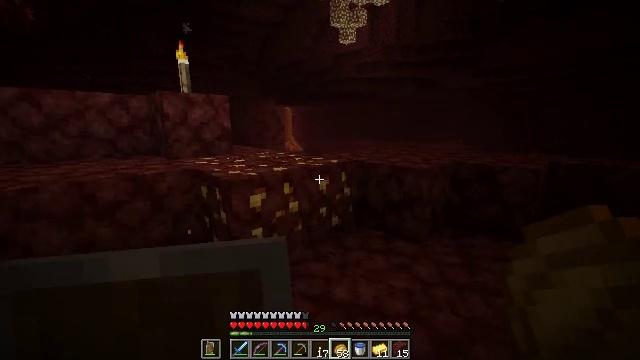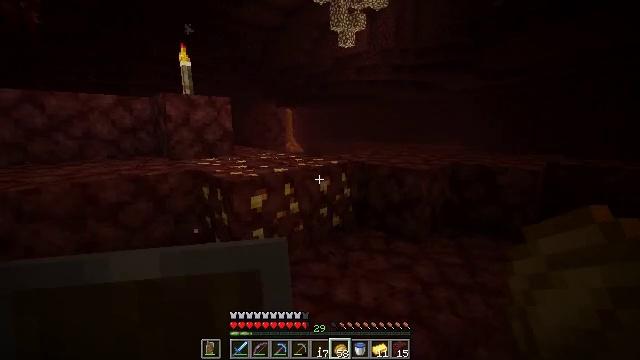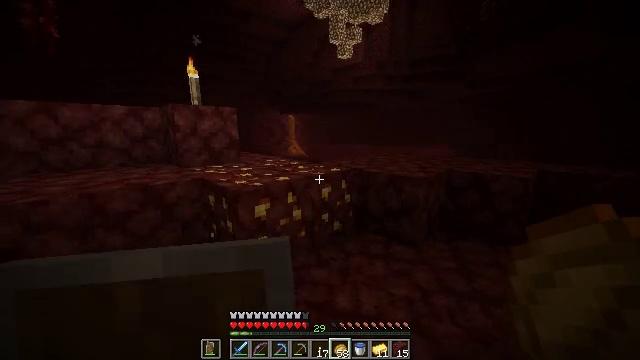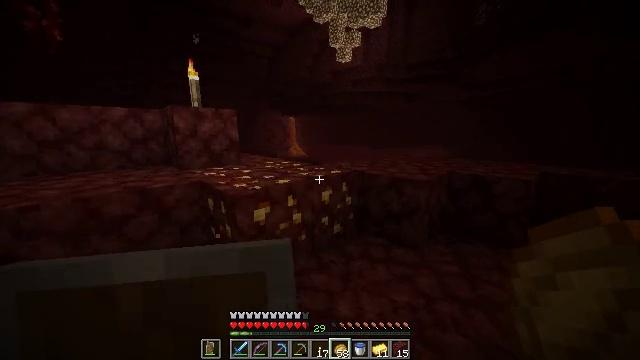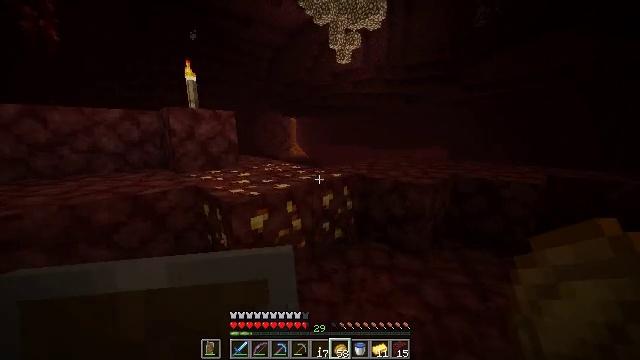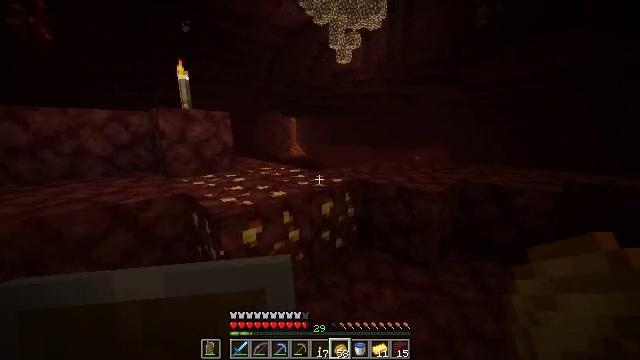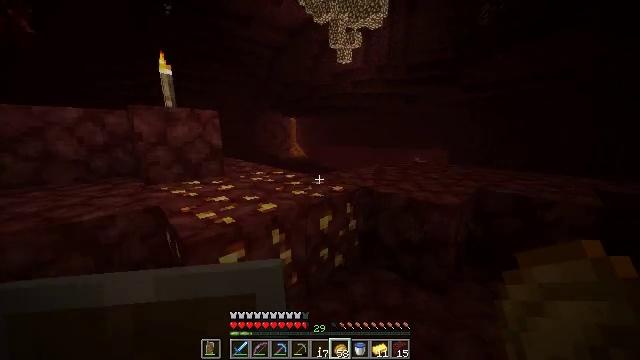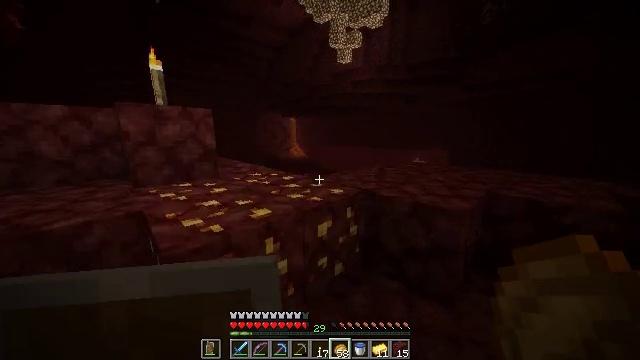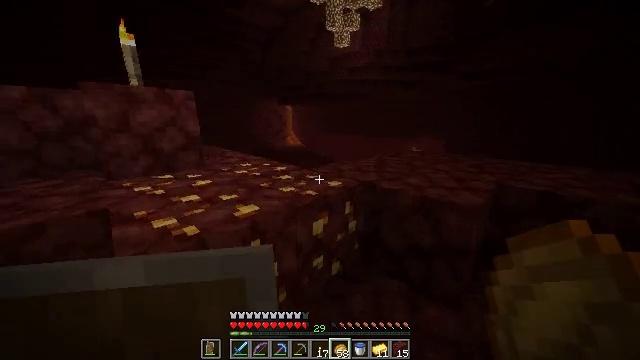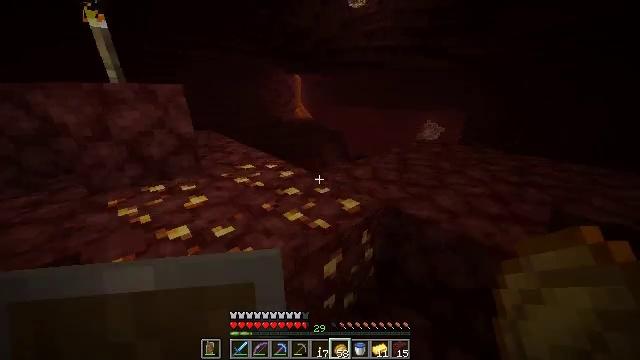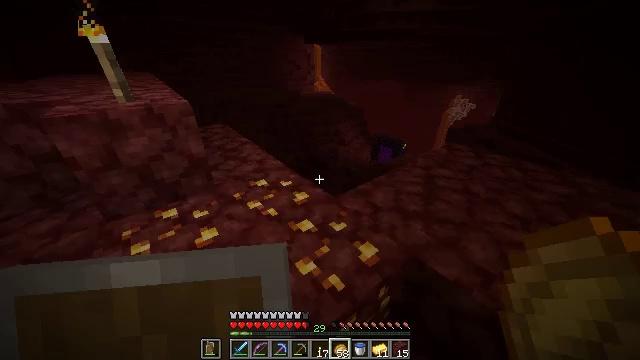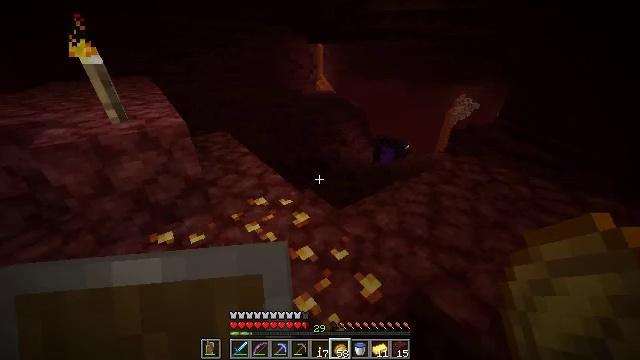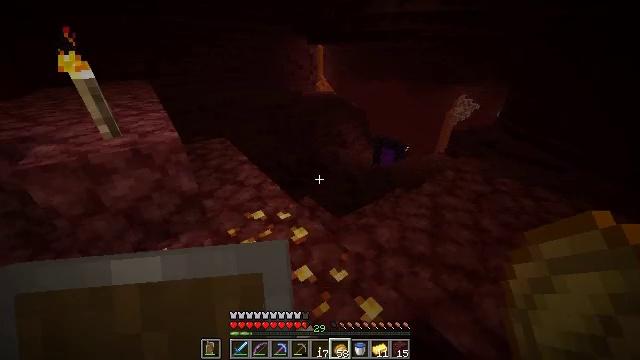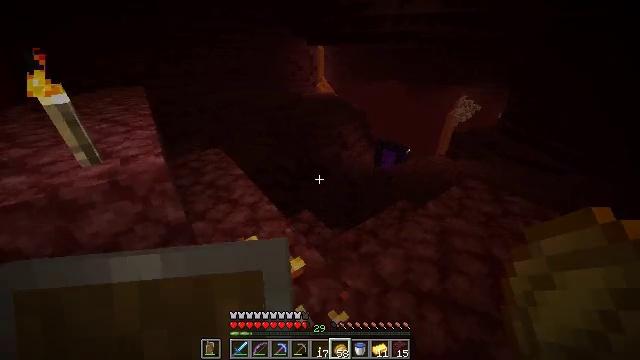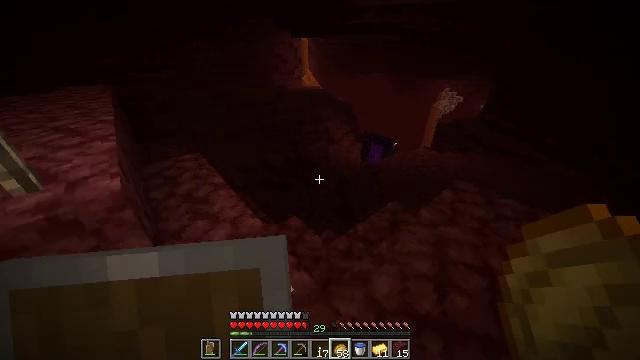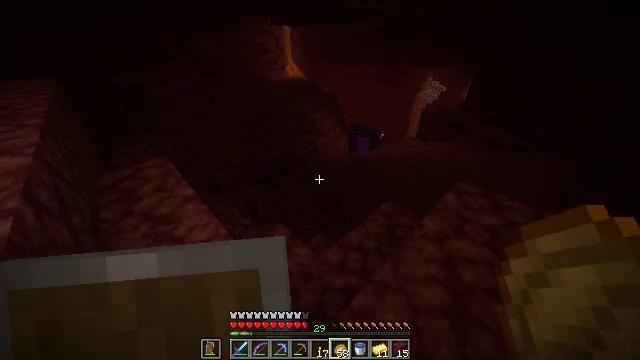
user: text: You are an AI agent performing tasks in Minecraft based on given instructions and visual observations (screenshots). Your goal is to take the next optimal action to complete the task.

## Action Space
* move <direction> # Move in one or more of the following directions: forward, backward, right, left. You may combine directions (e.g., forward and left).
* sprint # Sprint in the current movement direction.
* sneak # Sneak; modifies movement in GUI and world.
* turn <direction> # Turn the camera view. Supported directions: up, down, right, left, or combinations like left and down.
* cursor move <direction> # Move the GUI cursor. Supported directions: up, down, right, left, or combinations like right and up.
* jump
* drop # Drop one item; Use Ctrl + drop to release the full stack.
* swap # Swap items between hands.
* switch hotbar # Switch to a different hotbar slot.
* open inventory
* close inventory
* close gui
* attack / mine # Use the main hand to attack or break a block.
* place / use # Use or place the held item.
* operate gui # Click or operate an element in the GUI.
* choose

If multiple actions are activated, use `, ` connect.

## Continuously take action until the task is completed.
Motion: motion action
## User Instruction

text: Collect crimson stem for building materials.
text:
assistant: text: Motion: move forward, sprint
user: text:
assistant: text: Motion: move forward, sprint
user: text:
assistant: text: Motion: move forward
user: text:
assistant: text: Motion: move forward
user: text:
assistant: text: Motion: move forward
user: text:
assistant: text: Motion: move forward
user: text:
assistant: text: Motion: move forward
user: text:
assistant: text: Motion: move forward, turn down
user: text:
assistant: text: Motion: move forward, turn left and down, jump
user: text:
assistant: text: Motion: move forward, turn left and down, jump
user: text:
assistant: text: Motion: move forward, jump
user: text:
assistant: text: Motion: move forward, jump
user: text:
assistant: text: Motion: move forward, jump
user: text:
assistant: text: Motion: move forward, turn right and down
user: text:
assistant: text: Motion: move forward, turn right and down
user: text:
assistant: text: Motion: move forward, turn right and down
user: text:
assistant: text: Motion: turn right and down
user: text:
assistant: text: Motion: turn right and up
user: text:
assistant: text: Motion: turn right and up
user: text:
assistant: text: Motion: turn right
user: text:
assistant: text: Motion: turn right
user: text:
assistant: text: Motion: turn right and up
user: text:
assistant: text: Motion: no_op
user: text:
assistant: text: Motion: move forward
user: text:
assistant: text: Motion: move forward
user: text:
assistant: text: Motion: move forward
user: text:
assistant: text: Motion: move forward
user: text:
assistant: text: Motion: turn right
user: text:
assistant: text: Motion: turn right
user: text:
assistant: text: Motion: turn right and up